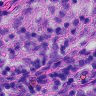
Metastatic tissue present: no